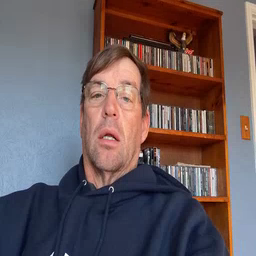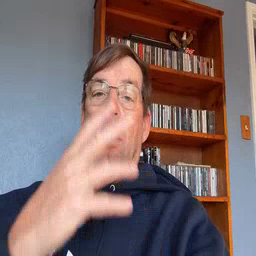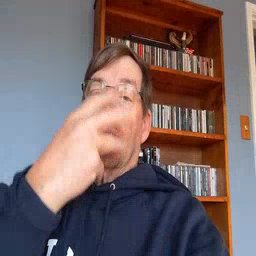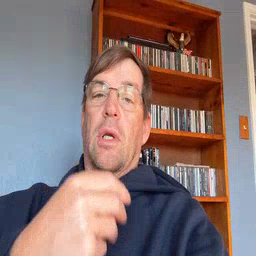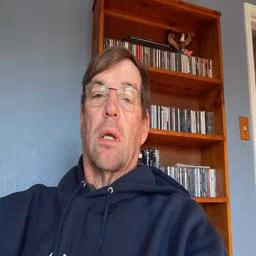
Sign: pretty